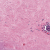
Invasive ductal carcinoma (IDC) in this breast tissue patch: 0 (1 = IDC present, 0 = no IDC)